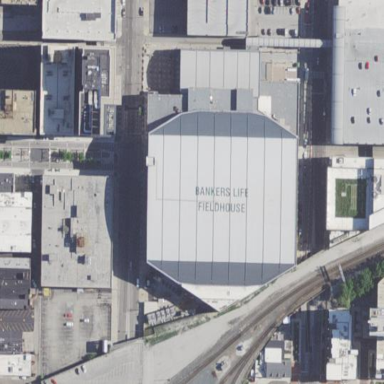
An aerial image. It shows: Stadium building with basketball court.